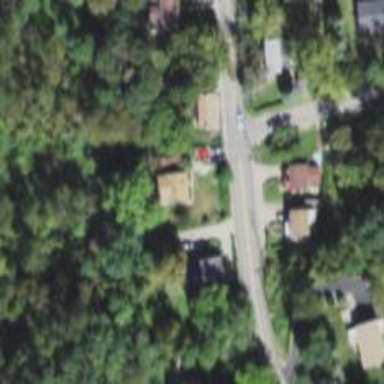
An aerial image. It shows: Left sidewalk along asphalt tertiary road.